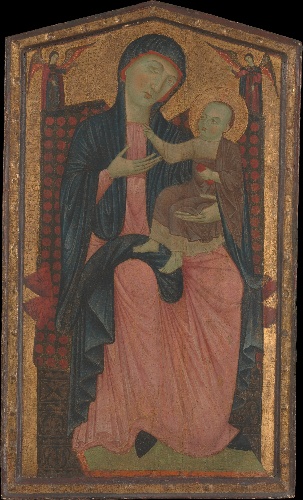
Title: Madonna and Child Enthroned
Artist: Master of the Magdalen
Artist bio: Italian, Florence, active 1265–95
Object type: Painting
Classification: Paintings
Medium: Tempera on wood, gold ground
Dimensions: 60 1/2 x 36 in. (153.7 x 91.4 cm)
Department: European Paintings
Credit line: Gift of George Blumenthal, 1941
Accession year: 1941
Repository: Metropolitan Museum of Art, New York, NY
Tags: Madonna and Child|Angels